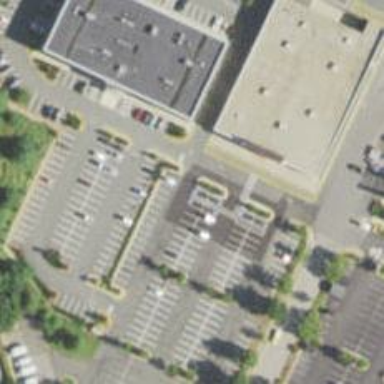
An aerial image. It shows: Parking space.